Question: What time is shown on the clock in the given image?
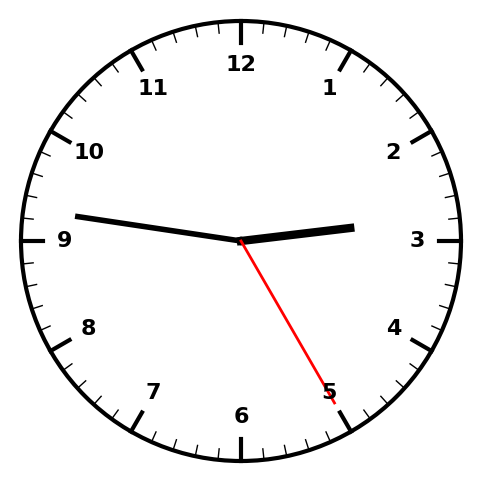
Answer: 02:46:25